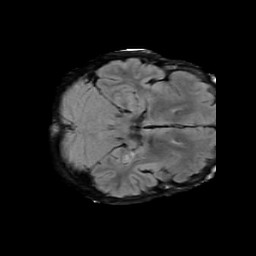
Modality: FLAIR
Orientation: axial
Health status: ill
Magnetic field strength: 3 T